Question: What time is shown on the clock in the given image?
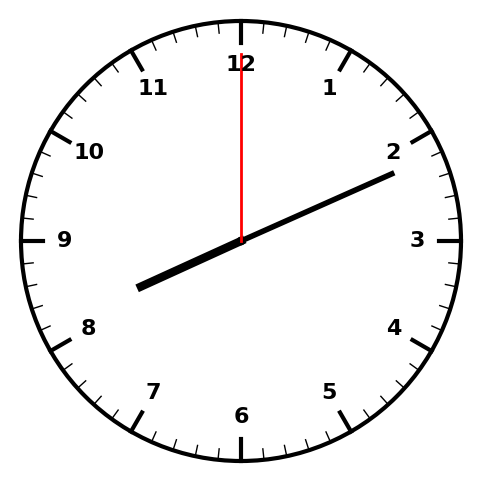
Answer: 08:11:00